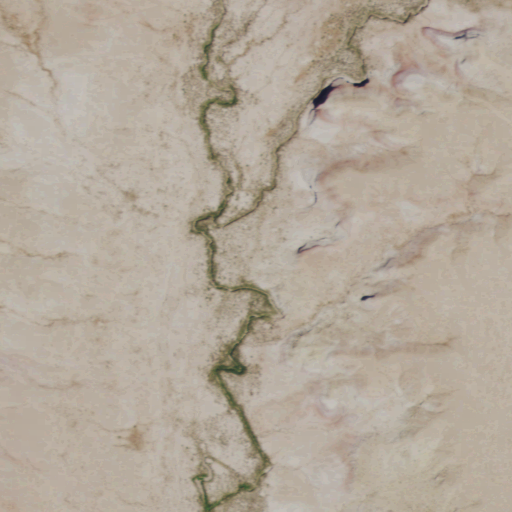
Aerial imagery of valley in Wyoming named Shearing Pen Draw containing grassland and shrub